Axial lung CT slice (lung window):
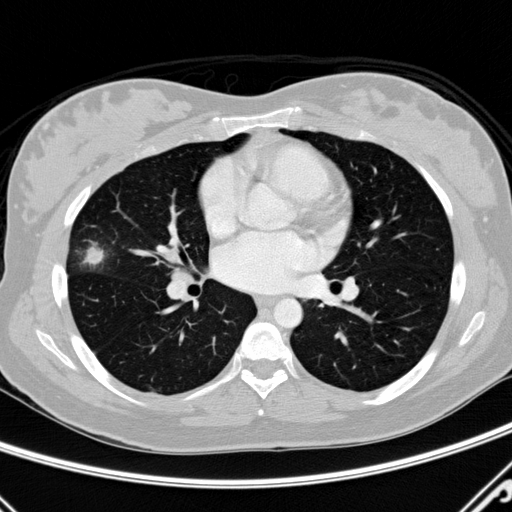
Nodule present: yes
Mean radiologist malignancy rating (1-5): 4